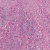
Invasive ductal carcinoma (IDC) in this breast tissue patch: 1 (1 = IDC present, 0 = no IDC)